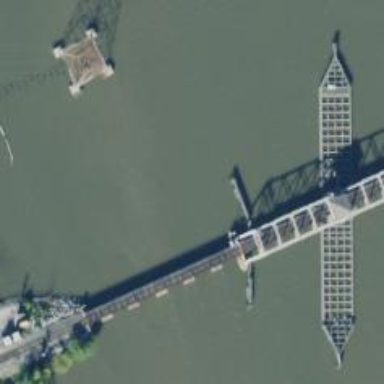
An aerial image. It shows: Abandoned railway passing through swing bridge.